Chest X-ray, PA view. Patient: 40 years old, sex F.
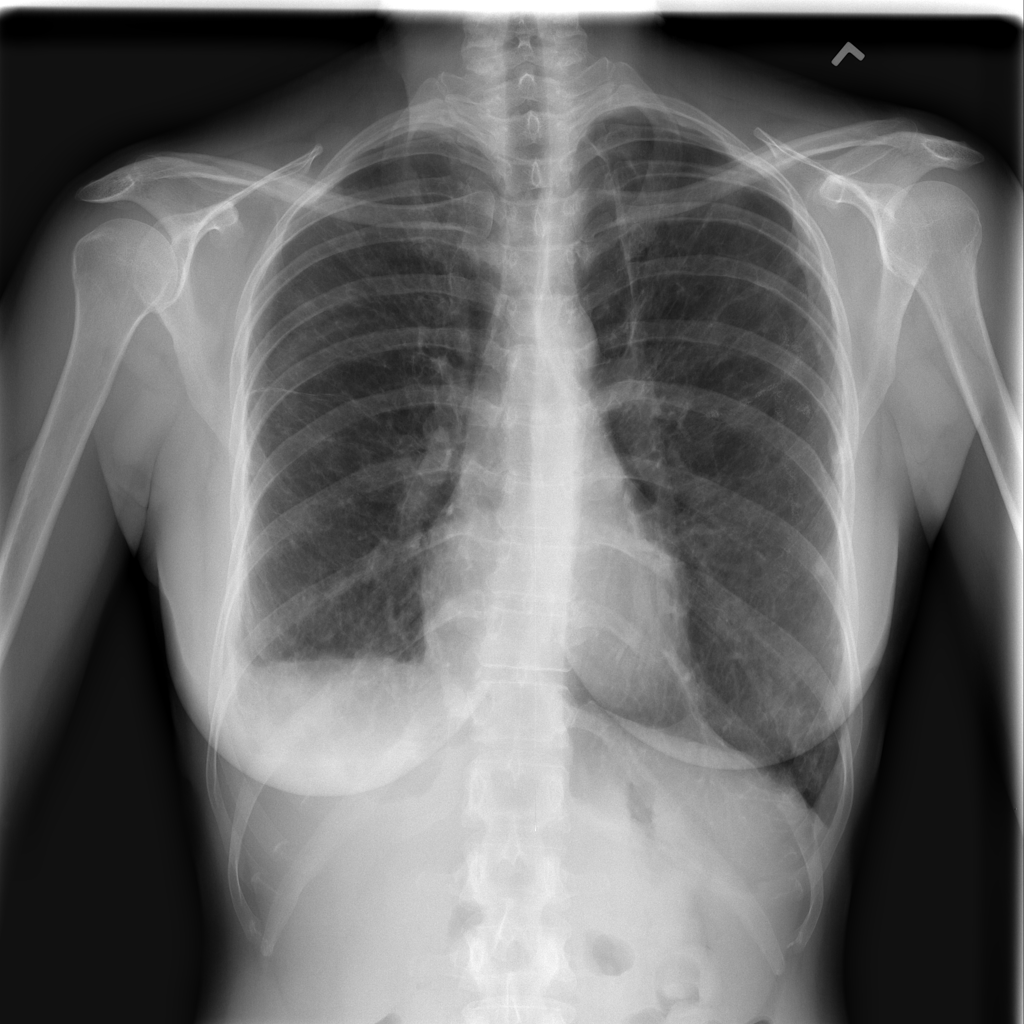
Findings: Pneumothorax